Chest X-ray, PA view. Patient: 46 years old, sex M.
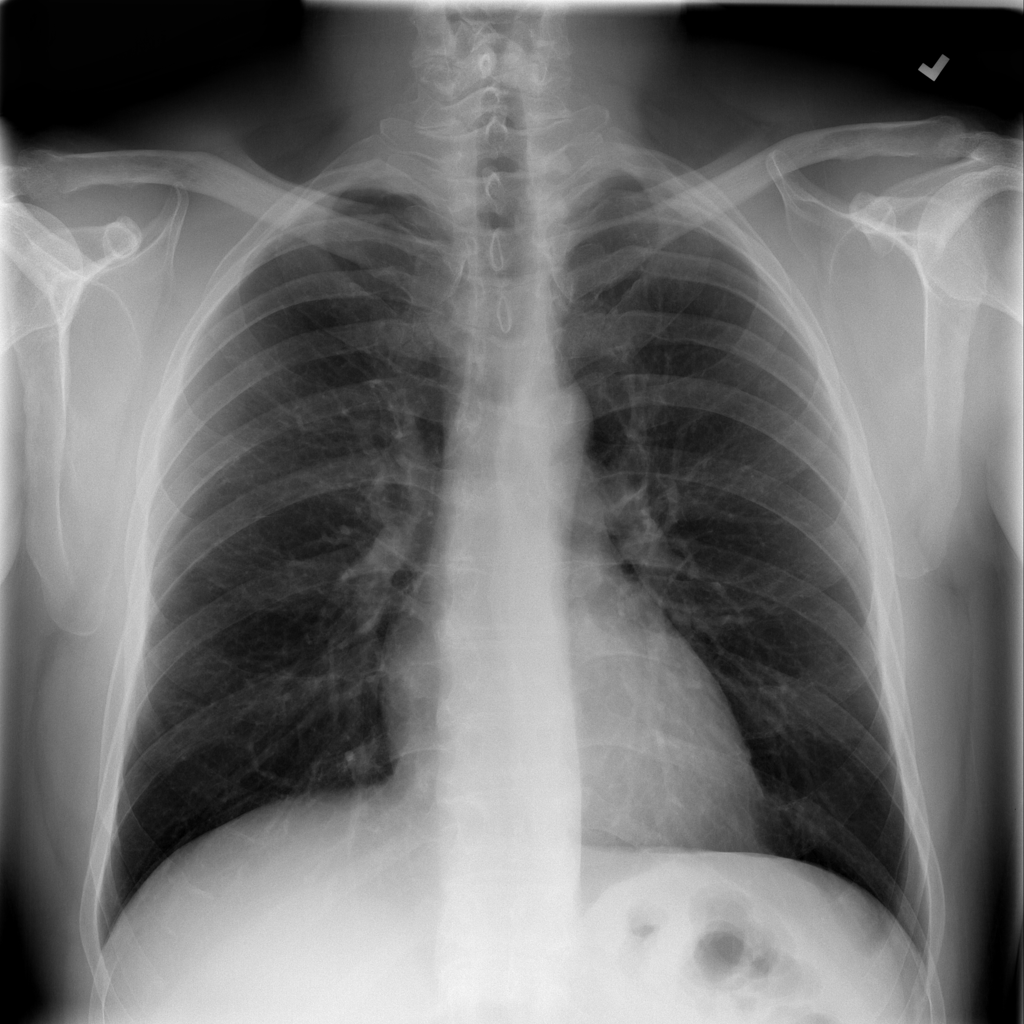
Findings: No Finding